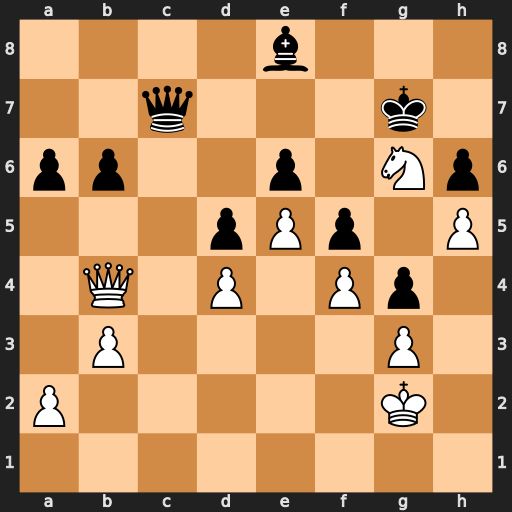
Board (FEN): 4b3/2q3k1/pp2p1Np/3pPp1P/1Q1P1Pp1/1P4P1/P5K1/8
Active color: w
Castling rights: -
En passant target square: -
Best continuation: Qf8+ Kh7 Qh8#